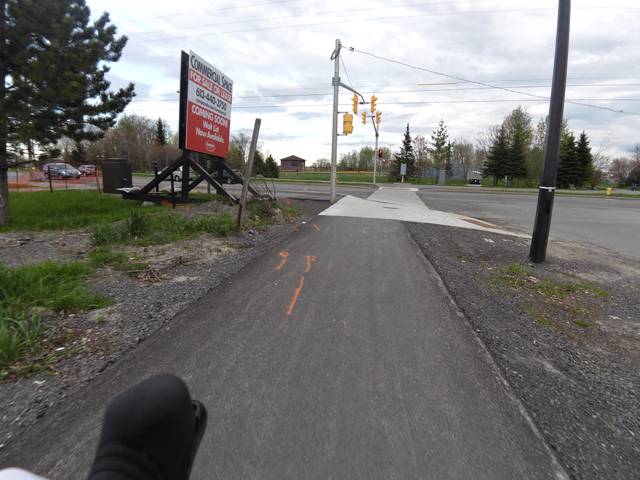
Region: Canada
Coordinates: 45.285, -75.745